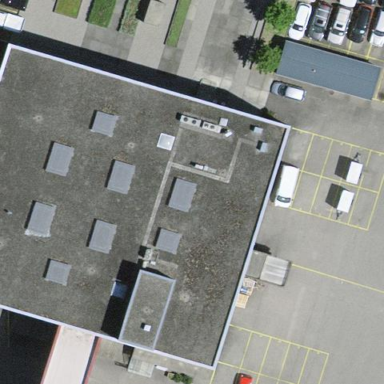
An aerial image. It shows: Commercial building.